Question: I am new to canvas, I have an image myimg.jpg, I have converted this image into canvas and i am trying to apply some pattern image for heel.
I am not able to do it. Here is my screenshot:

How can I get it done.
'''
<div id="myId">
<canvas id="canvaswrapper" width="660" height="540"></canvas>
</div>
'''
'''
function drawImage(){
var ctx = $("canvas")[0].getContext("2d"),
img = new Image();
img.onload = function(){
ctx.drawImage(img, 0, 0, 500, 500);
ctx.beginPath();
var img2= new Image();
var w;
var h;
img2.src = "http://www.gravatar.com/avatar/e555bd971bc2f4910893cd5b785c30ff?s=128&d=identicon&r=PG";
var pattern = ctx.createPattern(img2, "repeat");
ctx.fillStyle = pattern;
ctx.fillRect(0, 0, w, h);
ctx.arc(300,305,50,0,2*Math.PI);
ctx.fill();
ctx.stroke();
};
img.src = "myimg.jpg";
}
drawImage();
'''
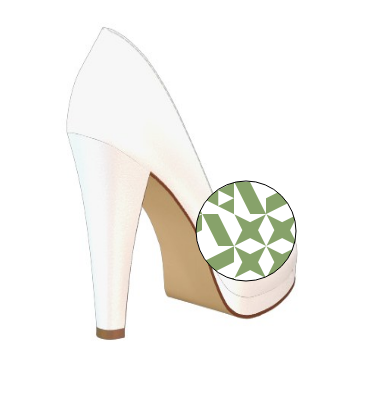
Answer: You can define the area you want to fill using an image mask that fits on top of your image - this step is something for Photoshop/GIMP.
For example, having your shoe as-is:

Create a mask for it leaving the heal in the original position (it makes it easier to draw it back in - you can always crop it and draw it using an offset instead). background must be transparent:

1. Load the pattern and define is as a fill-pattern
2. Draw the mask into the empty canvas
3. Optional step: Adjust transformations if needed (translate, scale)
4. Choose composite mode "source-atop"
5. Fill the canvas
6. Choose composite mode "destination-atop"
7. Draw the main image on top (which will show behind the mask/pattern)
8. Optional step: draw in original mask image using blending mode "multiply" to add shadow and highlights (does not work in IE). This will help creating an illusion of depth. For IE, drawing it on top using a reduced alpha or a separate image only containing shadows etc. can be an option

# Example
'''
var iShoe = new Image, iMask = new Image, iPatt = new Image, count = 3;
iShoe.onload = iMask.onload = iPatt.onload = loader;
iShoe.src = "http://i.stack.imgur.com/hqL1C.png";
iMask.src = "http://i.stack.imgur.com/k5XWN.png";
iPatt.src = "http://i.stack.imgur.com/CEQ10.png";
function loader() {
if (--count) return; // wait until all images has loaded
var ctx = document.querySelector("canvas").getContext("2d"),
pattern = ctx.createPattern(iPatt, "repeat");
// draw in mask
ctx.drawImage(iMask, 0, 0);
// change comp mode
ctx.globalCompositeOperation = "source-atop";
// fill mask
ctx.scale(0.5, 0.5); // scale: 0.5
ctx.fillStyle = pattern; // remember to double the area to fill:
ctx.fillRect(0, 0, ctx.canvas.width*2, ctx.canvas.height*2);
ctx.setTransform(1,0,0,1,0,0); // reset transform
// draw shoe behind mask
ctx.globalCompositeOperation = "destination-atop";
ctx.drawImage(iShoe, 0, 0);
// to make it more realistic, add mask in blend mode (does not work in IE):
ctx.globalCompositeOperation = "multiply";
if (ctx.globalCompositeOperation === "multiply") {
ctx.drawImage(iMask, 0, 0);
}
}
'''
'''
<canvas width=281 height=340></canvas>
'''